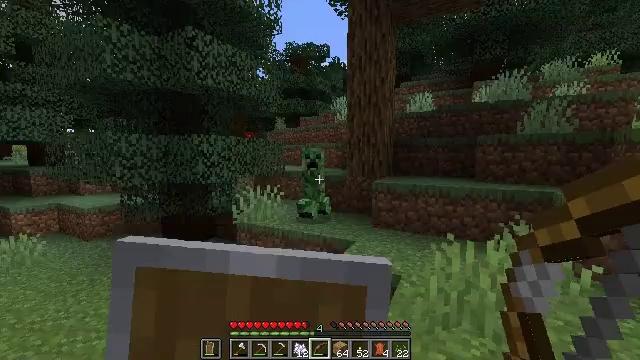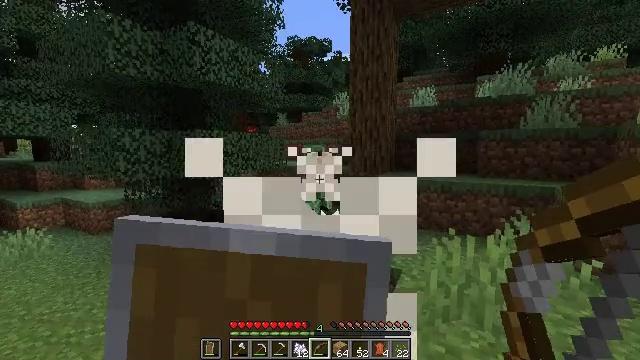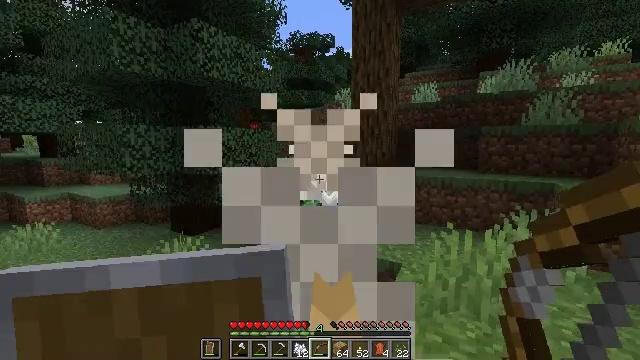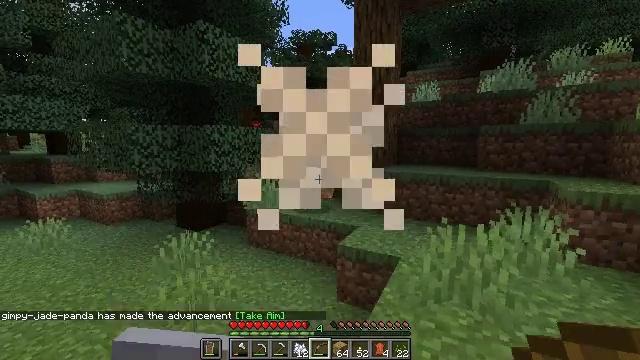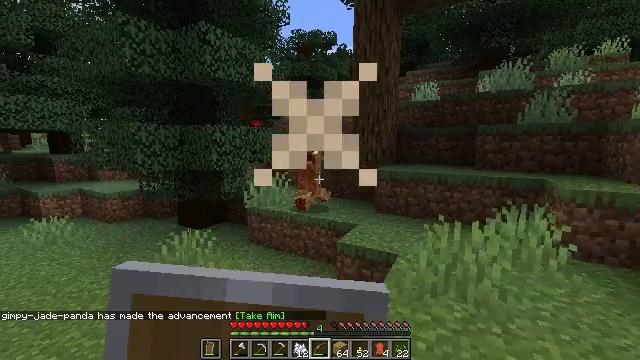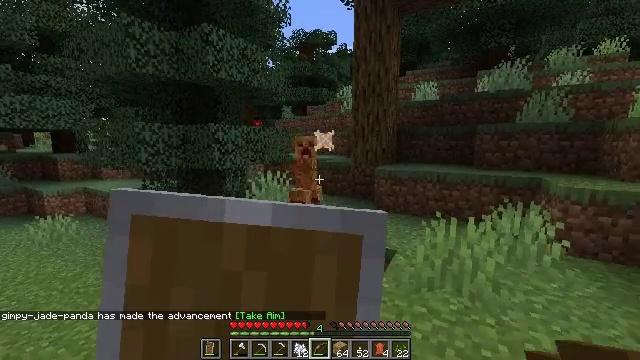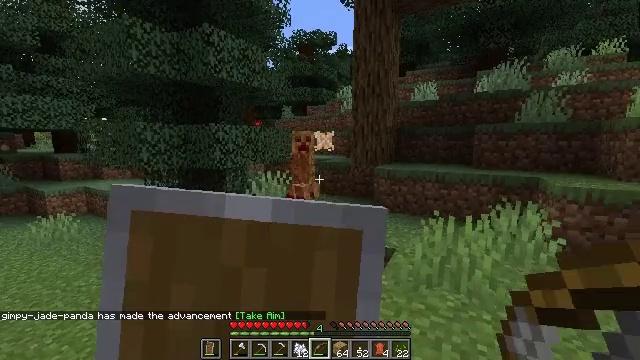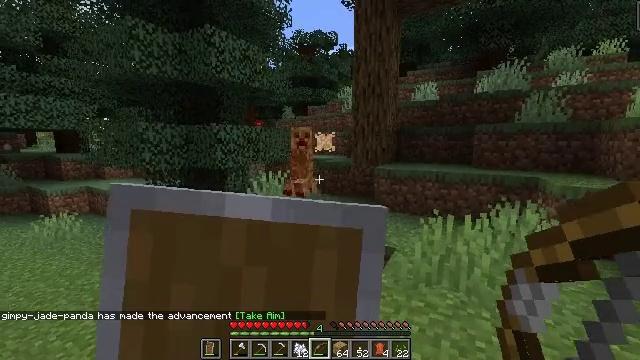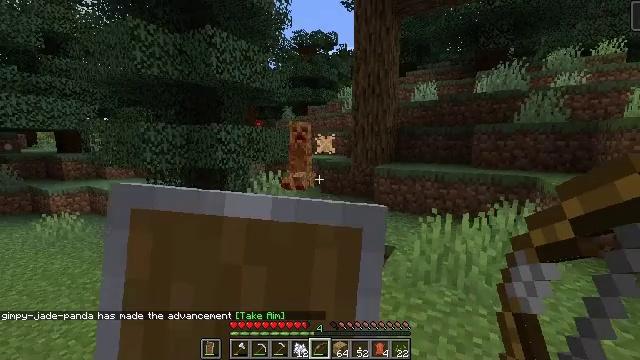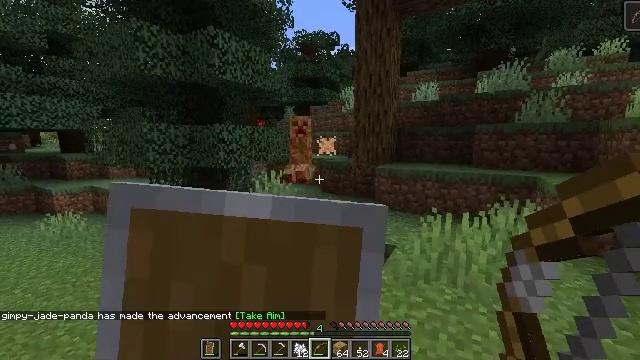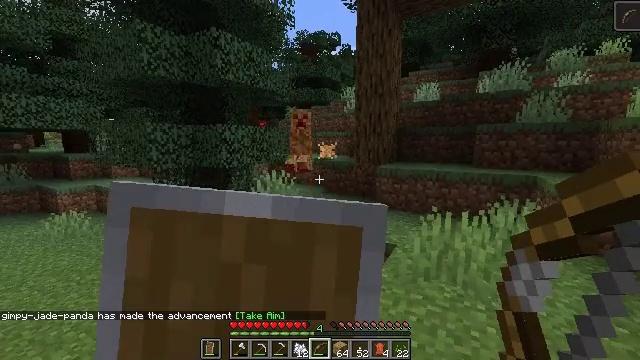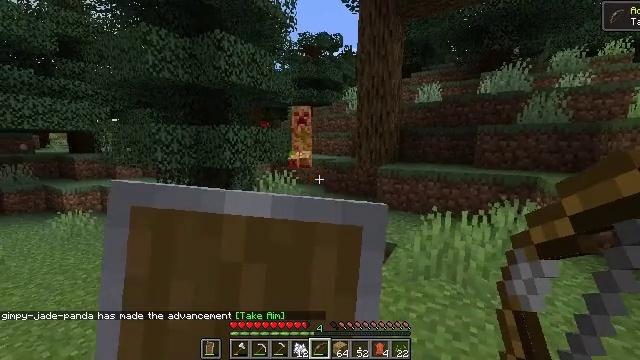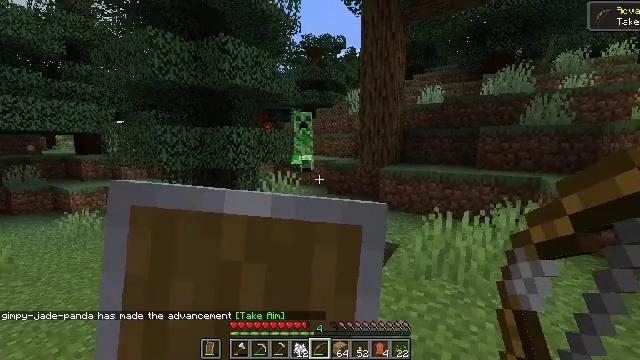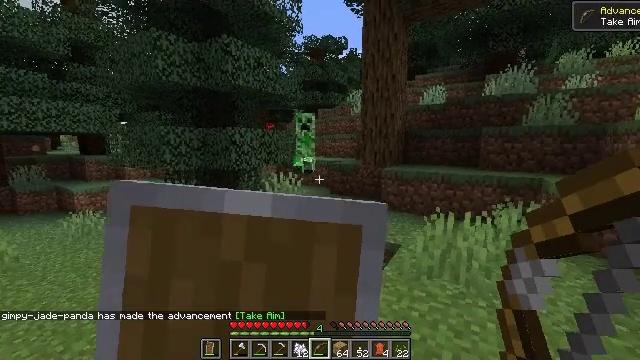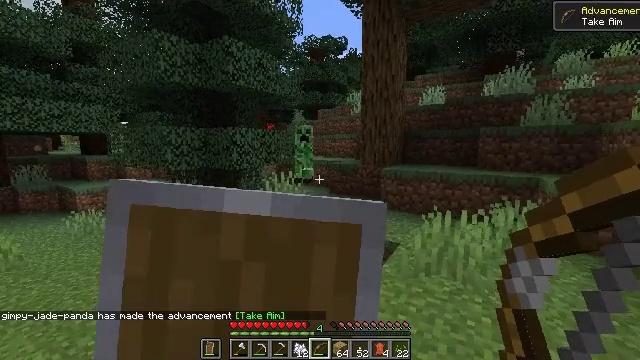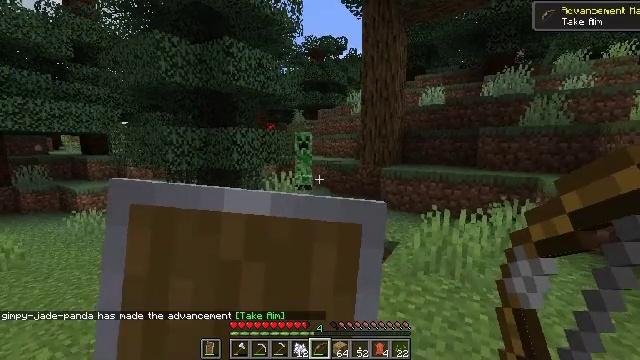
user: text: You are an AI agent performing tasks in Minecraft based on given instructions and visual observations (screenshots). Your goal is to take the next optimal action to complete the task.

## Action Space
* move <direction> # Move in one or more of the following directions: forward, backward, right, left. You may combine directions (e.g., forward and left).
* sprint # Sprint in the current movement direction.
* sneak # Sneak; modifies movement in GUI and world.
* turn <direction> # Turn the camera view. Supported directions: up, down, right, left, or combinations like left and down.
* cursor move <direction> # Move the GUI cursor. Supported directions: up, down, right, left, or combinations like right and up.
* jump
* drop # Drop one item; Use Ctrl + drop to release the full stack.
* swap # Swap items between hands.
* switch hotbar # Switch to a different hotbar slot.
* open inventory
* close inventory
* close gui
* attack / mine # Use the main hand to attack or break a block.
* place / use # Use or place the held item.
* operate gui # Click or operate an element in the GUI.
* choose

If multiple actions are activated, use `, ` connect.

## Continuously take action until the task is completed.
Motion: motion action
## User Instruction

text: Kill mobs.
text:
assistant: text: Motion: move back, turn down, use / place
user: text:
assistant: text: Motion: move back, use / place
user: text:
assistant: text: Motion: move back, use / place
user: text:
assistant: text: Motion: move back, use / place
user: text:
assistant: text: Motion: move back, use / place
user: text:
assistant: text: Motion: move back, use / place
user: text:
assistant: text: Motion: move back, use / place
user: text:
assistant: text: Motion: move back, use / place
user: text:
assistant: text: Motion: move back, use / place
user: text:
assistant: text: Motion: move back, use / place
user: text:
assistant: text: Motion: move back, use / place
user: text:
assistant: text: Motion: move back, use / place
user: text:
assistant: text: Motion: move back, use / place
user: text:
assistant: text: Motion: move back, use / place
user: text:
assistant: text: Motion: move back, use / place
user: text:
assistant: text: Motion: move back, use / place
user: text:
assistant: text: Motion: move back, use / place
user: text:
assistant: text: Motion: move back, turn up
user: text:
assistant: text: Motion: move back, switch to hotbar 1
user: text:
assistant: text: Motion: move back, switch to hotbar 1
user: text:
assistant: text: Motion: move back, switch to hotbar 1
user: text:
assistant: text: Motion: move back, turn left, switch to hotbar 1
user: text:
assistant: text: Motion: move back, turn left
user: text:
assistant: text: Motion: move back
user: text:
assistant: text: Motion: move back
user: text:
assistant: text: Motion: no_op
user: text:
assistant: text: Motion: no_op
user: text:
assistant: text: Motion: no_op
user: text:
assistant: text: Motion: move forward, turn left and down
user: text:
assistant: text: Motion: move forward, turn down